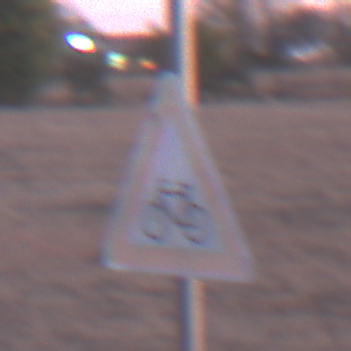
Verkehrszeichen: RadverkehrRechts
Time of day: SunriseSunset
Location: Outdoor (Nature)
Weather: Clear
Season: NotSpecified
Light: Natural